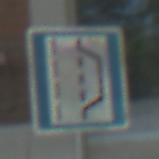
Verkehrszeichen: NothalteUndPannenbucht
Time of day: Midday
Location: Outdoor (Suburban)
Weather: Clear
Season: NotSpecified
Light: Natural